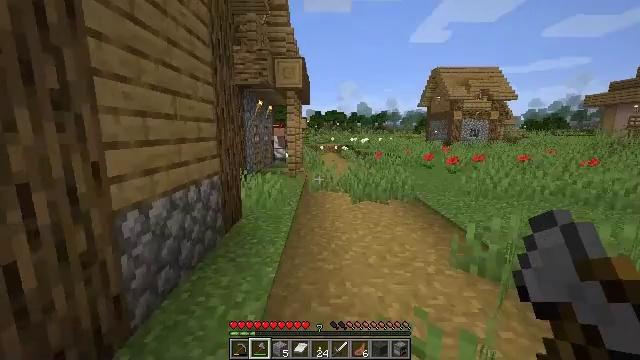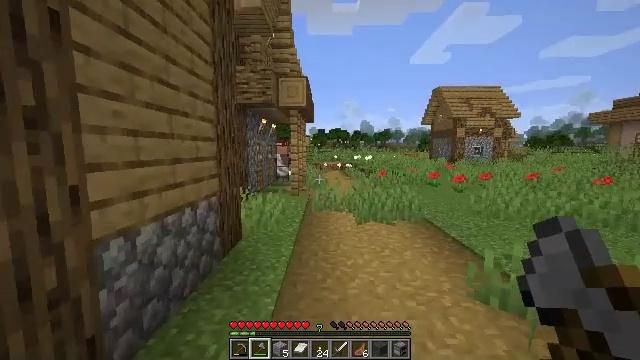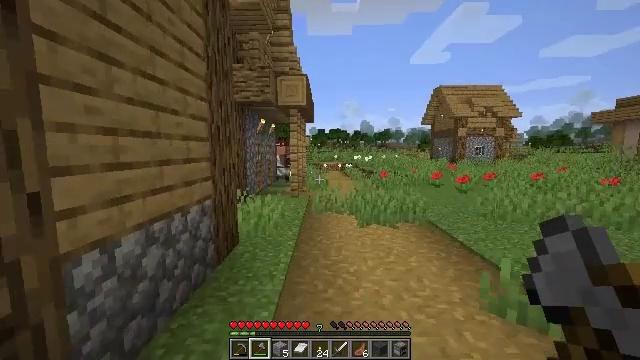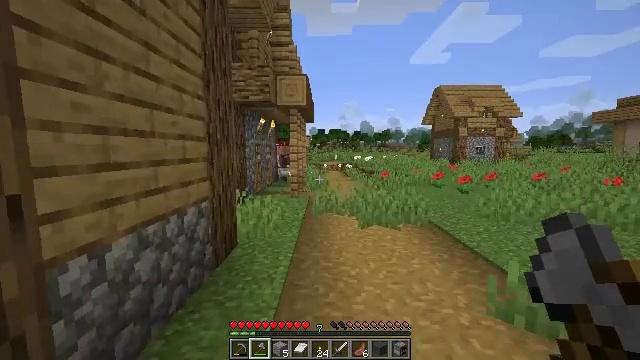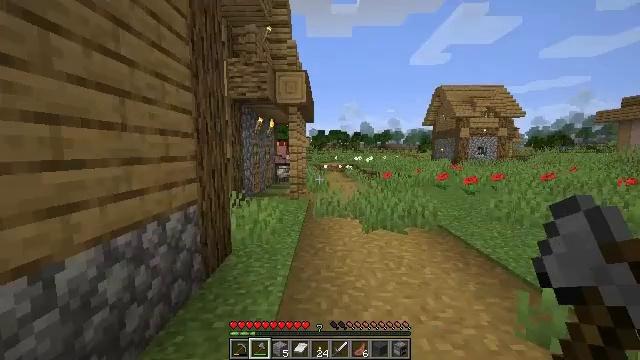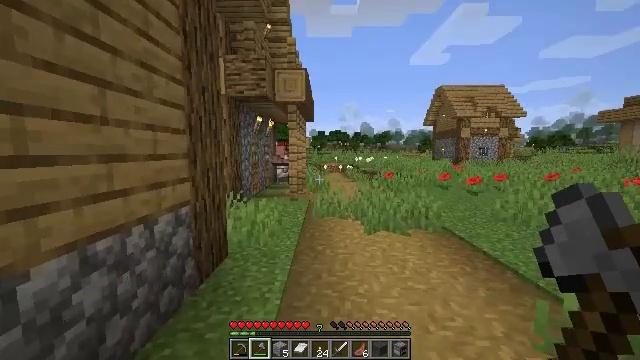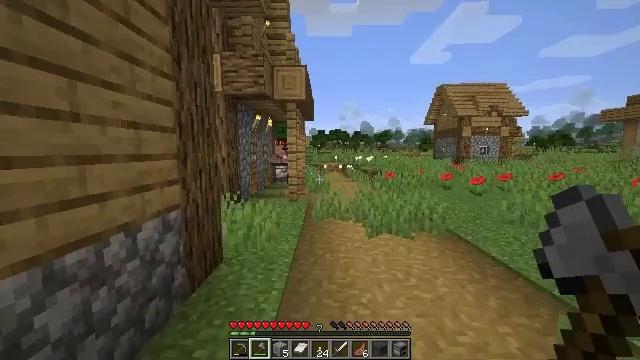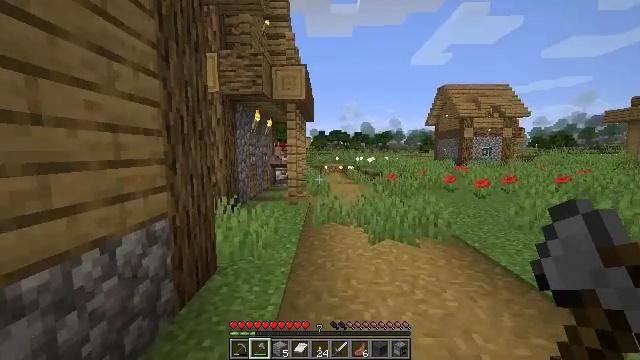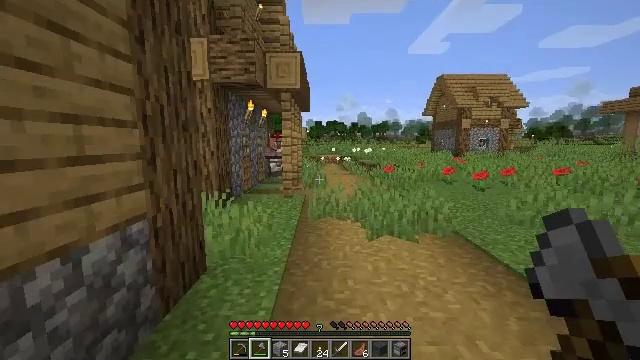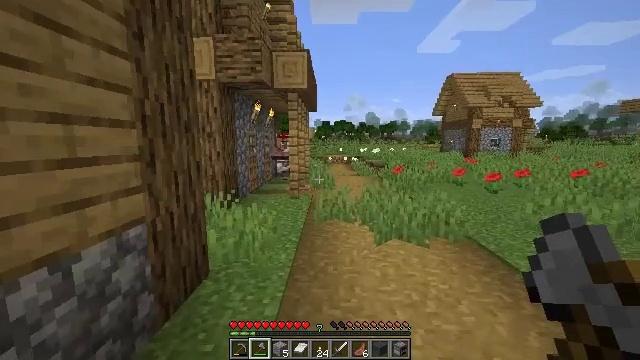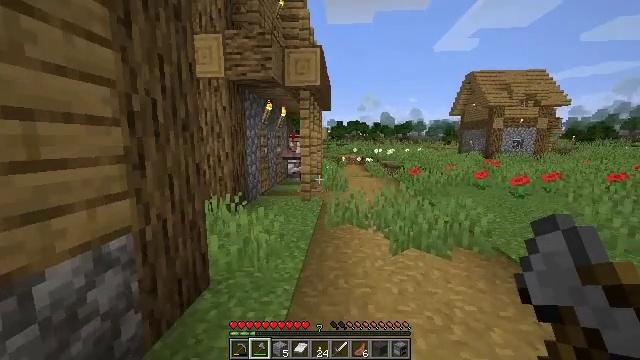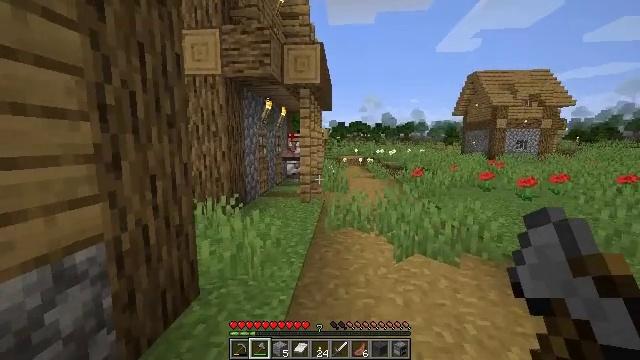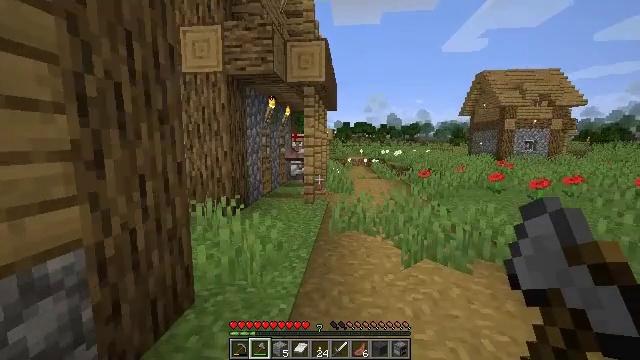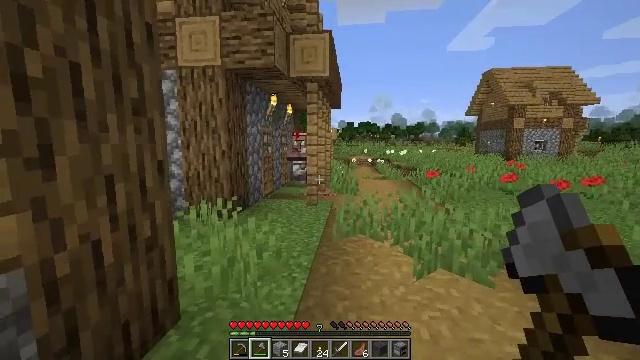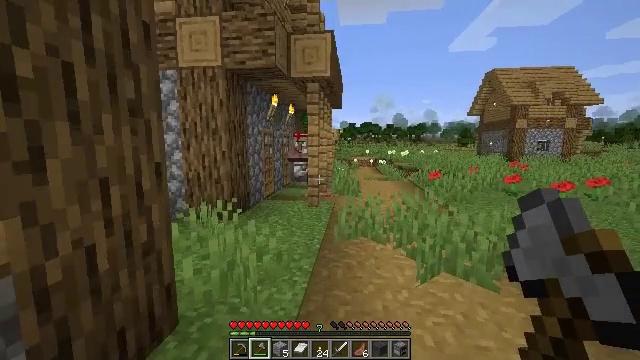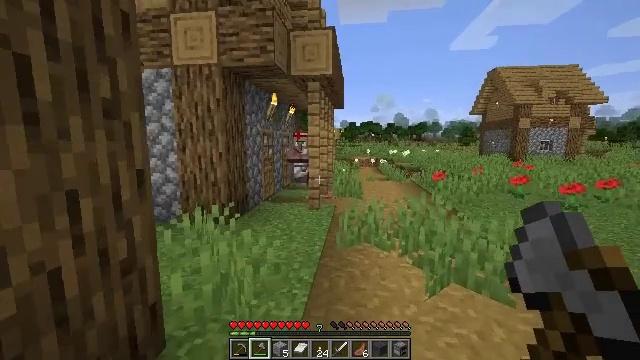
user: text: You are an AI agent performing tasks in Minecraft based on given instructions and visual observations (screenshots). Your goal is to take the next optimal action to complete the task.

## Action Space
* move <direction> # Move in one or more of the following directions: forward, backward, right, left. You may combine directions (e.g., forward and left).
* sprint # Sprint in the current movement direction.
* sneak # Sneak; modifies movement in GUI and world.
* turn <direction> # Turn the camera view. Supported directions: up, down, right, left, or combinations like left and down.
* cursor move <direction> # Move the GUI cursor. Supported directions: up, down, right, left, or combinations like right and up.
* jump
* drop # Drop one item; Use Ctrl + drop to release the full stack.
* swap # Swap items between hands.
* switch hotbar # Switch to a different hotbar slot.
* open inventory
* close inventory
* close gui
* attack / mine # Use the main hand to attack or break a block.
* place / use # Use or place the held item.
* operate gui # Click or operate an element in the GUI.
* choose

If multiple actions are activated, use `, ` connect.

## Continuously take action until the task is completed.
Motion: motion action
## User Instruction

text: Mine the clay from the riverbed.
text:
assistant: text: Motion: move forward, turn up
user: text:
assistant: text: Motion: move forward
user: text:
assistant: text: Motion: move forward
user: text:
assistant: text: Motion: move forward
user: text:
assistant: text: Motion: move forward
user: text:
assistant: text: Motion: move forward
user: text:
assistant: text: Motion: move forward
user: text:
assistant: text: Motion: move forward, turn down
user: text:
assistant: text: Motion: move forward, turn left
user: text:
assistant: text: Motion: move forward, turn left
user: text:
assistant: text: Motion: move forward
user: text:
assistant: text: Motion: move forward, turn left
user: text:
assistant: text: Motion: move forward
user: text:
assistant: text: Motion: move forward
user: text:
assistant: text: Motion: move forward
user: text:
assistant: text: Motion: move forward
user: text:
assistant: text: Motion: move forward, sprint
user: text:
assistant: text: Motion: move forward, sprint
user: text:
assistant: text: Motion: move forward, sprint
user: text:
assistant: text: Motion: move forward, sprint
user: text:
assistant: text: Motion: move forward, sprint
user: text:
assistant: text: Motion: move forward, sprint
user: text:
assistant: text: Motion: move forward, sprint, turn right
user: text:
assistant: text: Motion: move forward, sprint, turn right
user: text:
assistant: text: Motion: move forward, sprint, turn right
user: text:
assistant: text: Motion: move forward, sprint, turn right
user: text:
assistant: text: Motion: move forward, sprint, turn right
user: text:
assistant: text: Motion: move forward, sprint, turn right
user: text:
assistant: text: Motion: move forward, sprint
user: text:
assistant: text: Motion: move forward, sprint